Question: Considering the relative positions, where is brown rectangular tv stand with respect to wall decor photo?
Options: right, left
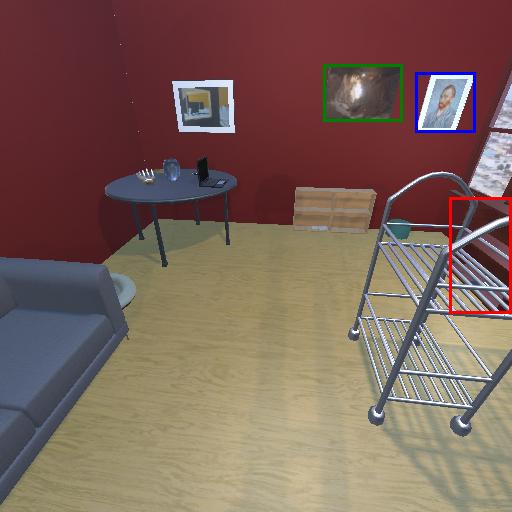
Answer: right